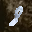
Label: 8